Question: I need to execute a if/else conditional inside a JS 'for' loop. Specifically, this is what I'm told to do:
Here is my code
'''
var numSheep = 4;
var monthsToPrint = 12;
for (var monthNumber = 1; monthNumber <= monthsToPrint; monthNumber++) {
if (numSheep < 10000) {
numSheep *= 4;
console.log("There will be " + numSheep + " sheep after " + monthNumber + " month(s)!");
} else {
numSheep *= 4;
var number = numSheep / 2;
var newNum = numSheep - number;
console.log("Removing " + number + " sheep from the population. Phew!");
console.log("There will be " + newNum + " sheep after " + monthNumber + " month(s)!");
}
}
'''
Everytime I submit this code I get this error from codeschool,
P.S: It's challenge no. 5 of JavaScript Road Trip Part 2 on codeschool. If you need to log into codeschool and see for yourself, this link should give a 48 hour access: <URL>
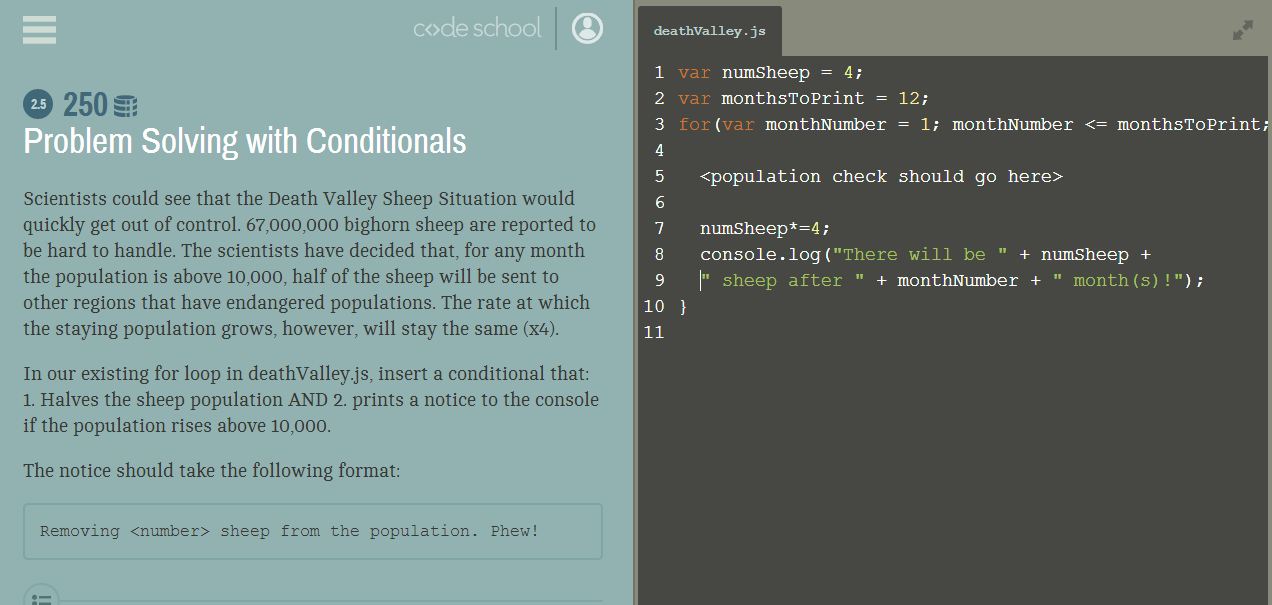
Answer: If I got everything correct
- - 'numSheep = numSheep/2'- 'numSheep *= 4;''console.log'
And the actual code would look like;
'''
var numSheep = 4;
var monthsToPrint = 12;
for (var monthNumber = 1; monthNumber <= monthsToPrint; monthNumber++) {
if (numSheep <= 10000) {
numSheep *= 4;
console.log("There will be " + numSheep + " sheep after " + monthNumber + " month(s)!");
} else {
numSheep = numSheep / 2;
var sentSheep = numSheep;
numSheep *= 4;
console.log("Removing " + sentSheep + " sheep from the population. Phew!");
console.log("There will be " + numSheep + " sheep after " + monthNumber + " month(s)!");
}
}
'''